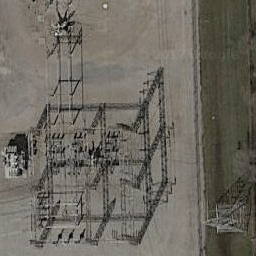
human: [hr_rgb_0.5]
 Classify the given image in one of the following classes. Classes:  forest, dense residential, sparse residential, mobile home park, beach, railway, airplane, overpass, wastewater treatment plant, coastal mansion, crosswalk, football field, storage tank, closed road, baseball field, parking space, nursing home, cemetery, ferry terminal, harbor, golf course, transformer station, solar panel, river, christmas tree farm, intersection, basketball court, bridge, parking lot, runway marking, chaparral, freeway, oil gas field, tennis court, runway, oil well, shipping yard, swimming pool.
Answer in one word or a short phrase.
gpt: transformer station